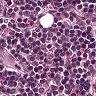
Metastatic tissue present: no